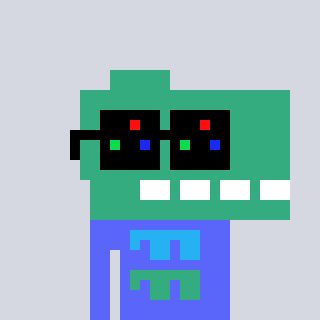
a pixel art character with square black sunglasses, a dino-shaped head and a purple-colored body on a cool background